Field crop: maize
Growth stage: 2
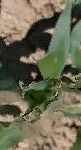
Species: maize